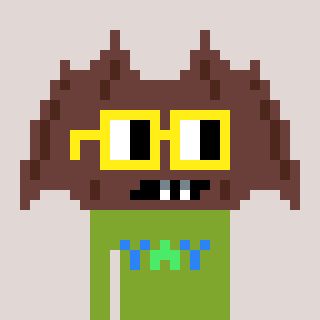
a pixel art character with square yellow glasses, a bat-shaped head and a slimegreen-colored body on a warm background